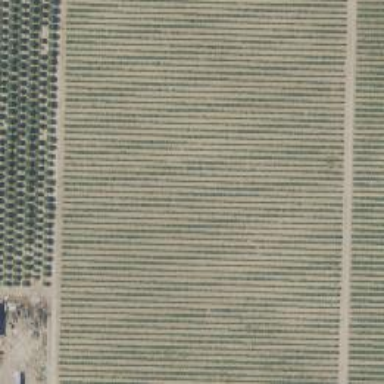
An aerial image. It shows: Beautiful vineyard in the countryside.